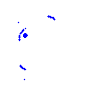
Particle: electron